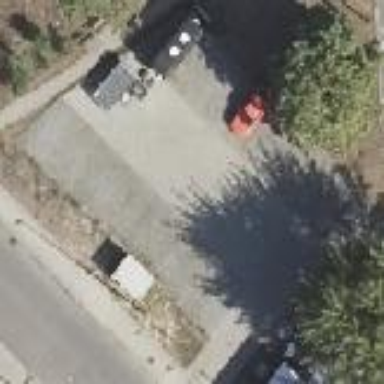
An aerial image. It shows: Paved parking area.